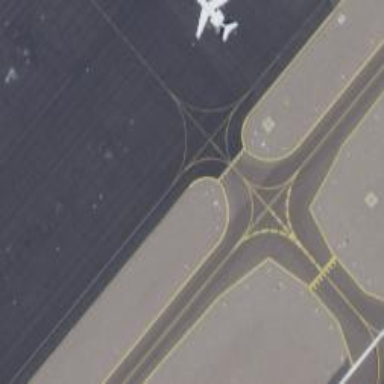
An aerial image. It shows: Asphalt taxiway at the airport.